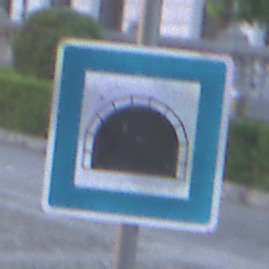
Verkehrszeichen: Tunnel
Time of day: SunriseSunset
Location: Outdoor (Urban)
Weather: PartlyCloudy
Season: NotSpecified
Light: Natural